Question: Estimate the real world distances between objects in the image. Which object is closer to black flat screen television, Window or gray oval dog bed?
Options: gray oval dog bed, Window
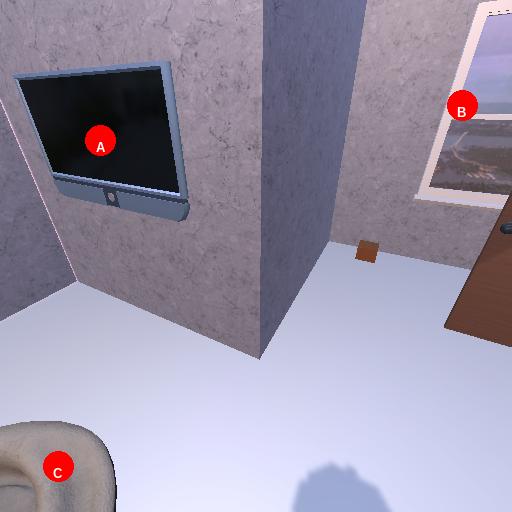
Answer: gray oval dog bed